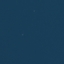
Label: SeaLake